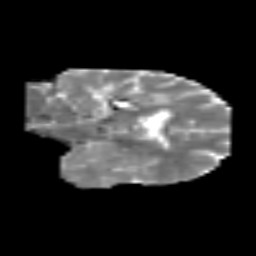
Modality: MD
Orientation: coronal
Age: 51
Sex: female
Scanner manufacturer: siemens
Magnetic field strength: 3 T
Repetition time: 3.2 s
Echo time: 0.081 s